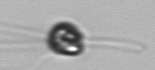
Label: flagellate_morphotype1